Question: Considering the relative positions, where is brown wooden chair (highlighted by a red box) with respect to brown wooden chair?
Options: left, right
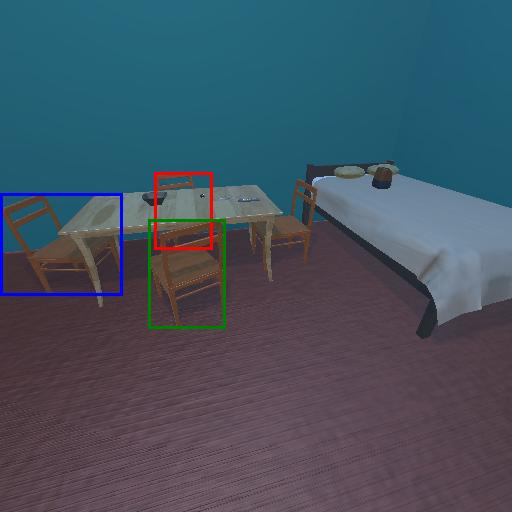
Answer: left